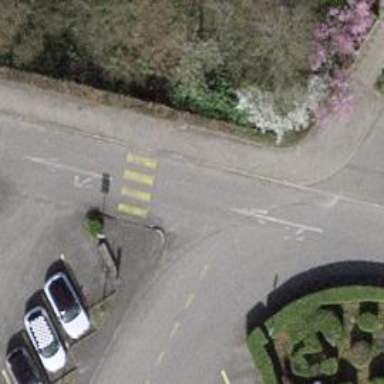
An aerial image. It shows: Uncontrolled zebra crossing.